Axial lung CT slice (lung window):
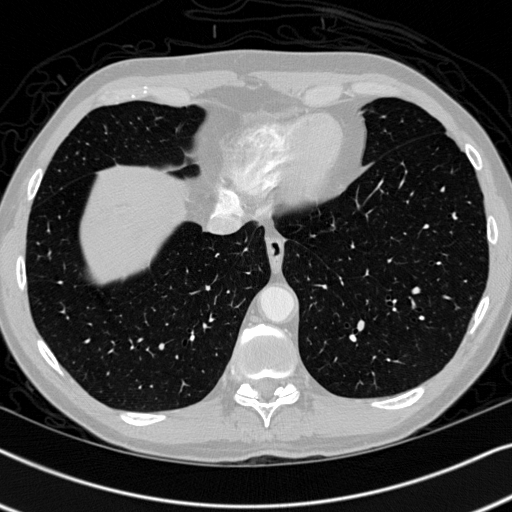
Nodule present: no